Field crop: maize
Growth stage: 2
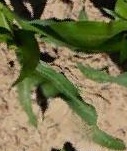
Species: maize